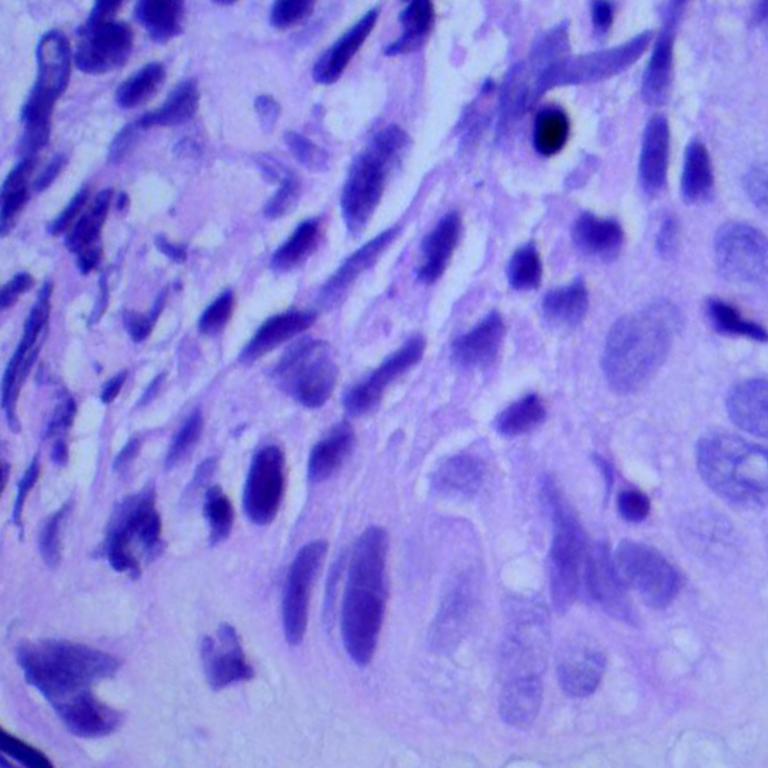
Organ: lung
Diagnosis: squamous carcinomas